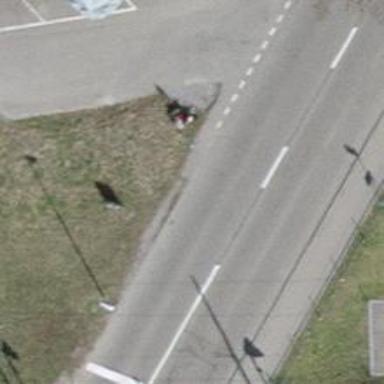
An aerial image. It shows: Bus stop with platform for public transport.